Interaction volume radius: 5 \u00c5
Interaction volume height: 10 \u00c5
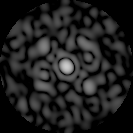
Disorder parameter: 0.8395